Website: bh-photo
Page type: receipt
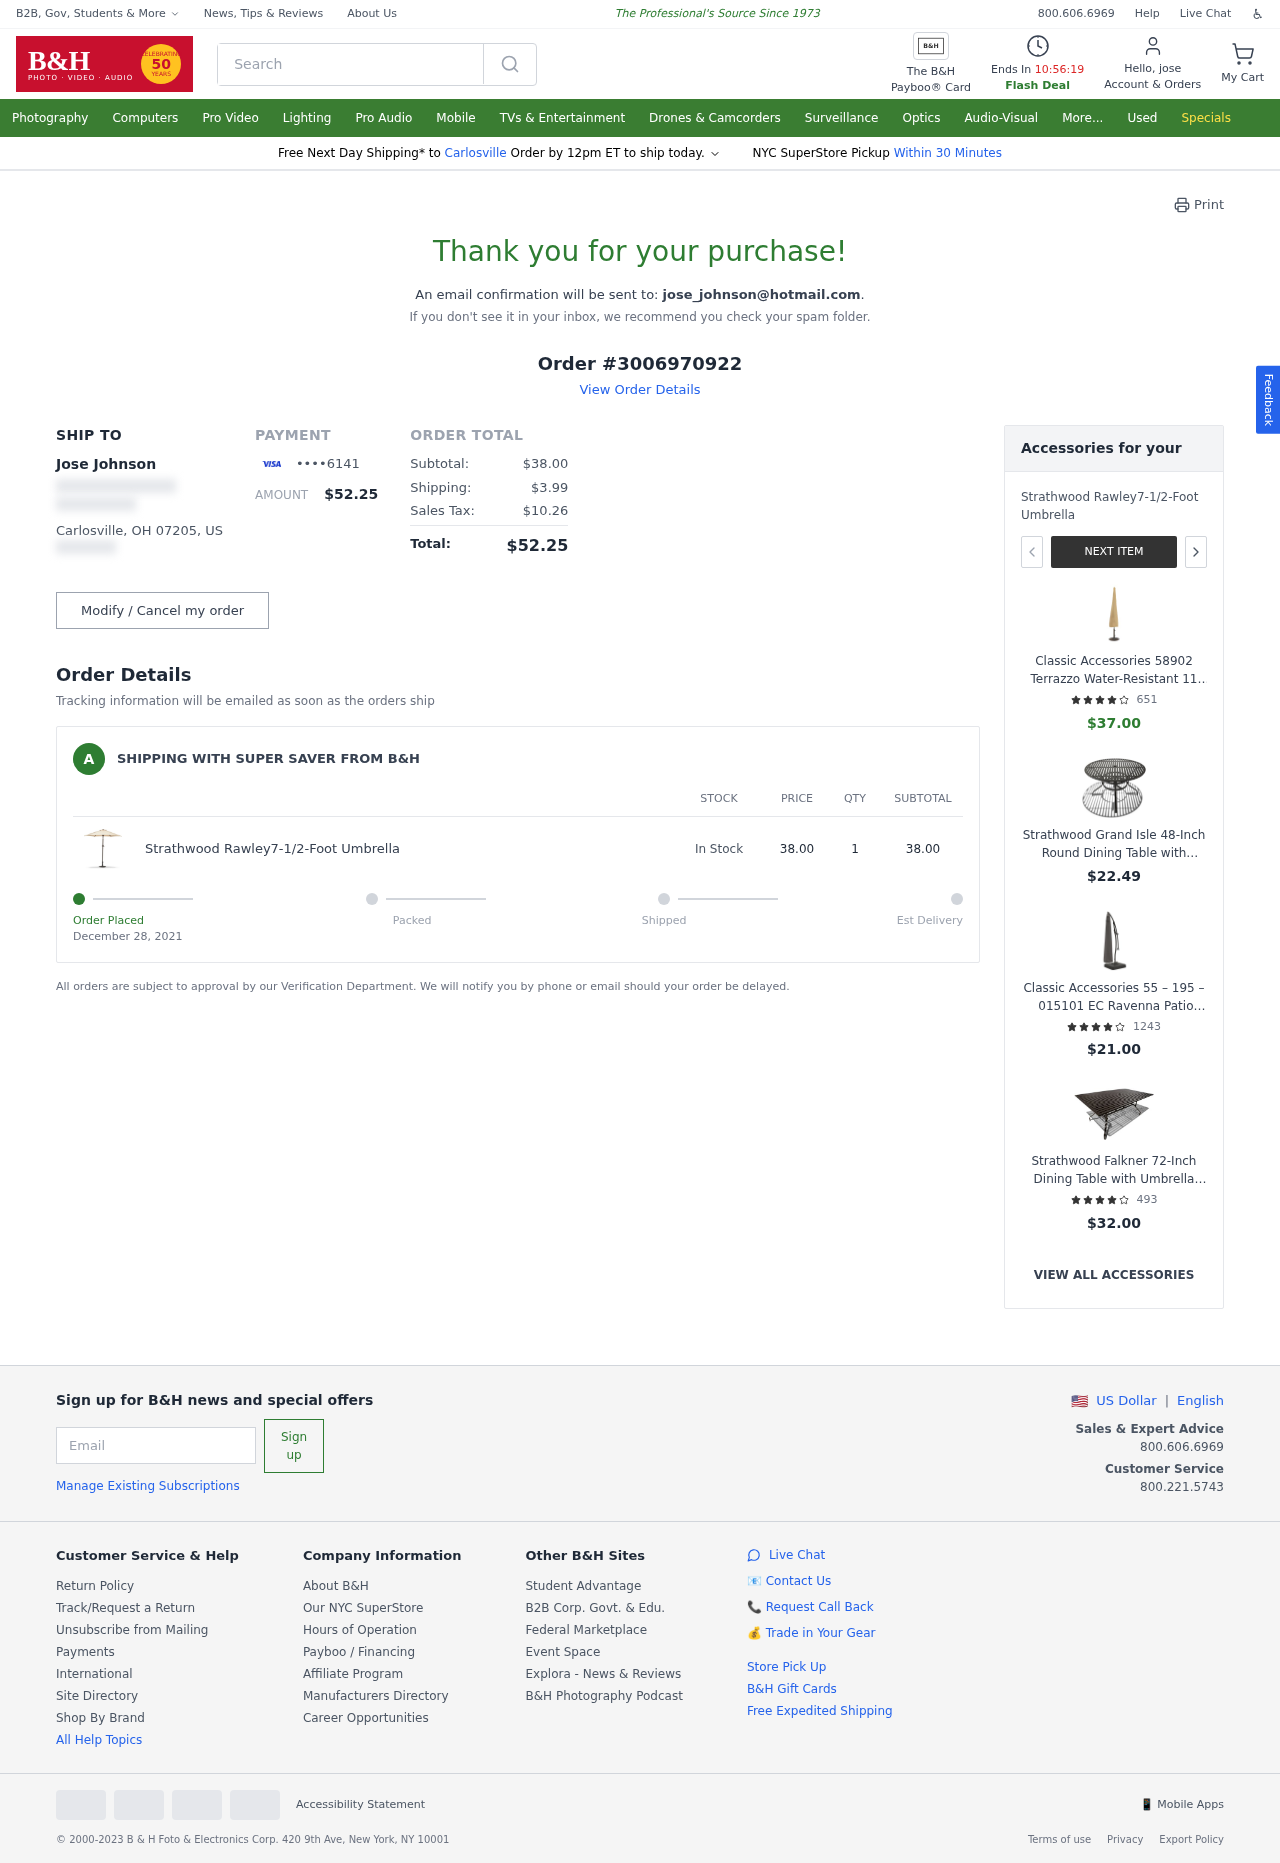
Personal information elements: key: PII_CARD_LAST4
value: ••••6141
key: PII_CITY
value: Carlosville
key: PII_EMAIL
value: jose_johnson@hotmail.com
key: PII_FIRSTNAME
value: jose
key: PII_FULLNAME
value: Jose Johnson
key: PII_CITY_STATE_ZIP
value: Carlosville, OH 07205
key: PII_COUNTRY_CODE
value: US
Product elements: key: PRODUCT1_NAME
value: Strathwood Rawley7-1/2-Foot Umbrella
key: PRODUCT1_PRICE
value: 38
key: PRODUCT1_QUANTITY
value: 1
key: PRODUCT2_NAME
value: Classic Accessories 58902  Terrazzo Water-Resistant 11 Foot Patio Umbrella Cover,Sand,10 in
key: PRODUCT2_NUM_RATINGS
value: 651
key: PRODUCT2_PRICE
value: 37
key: PRODUCT2_RATING
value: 4.4
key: PRODUCT3_NAME
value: Strathwood Grand Isle 48-Inch Round Dining Table with Umbrella Hole
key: PRODUCT3_PRICE
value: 22.49
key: PRODUCT4_NAME
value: Classic Accessories 55 – 195 – 015101 EC Ravenna Patio Offset Umbrella Überdachungsabdeckung
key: PRODUCT4_NUM_RATINGS
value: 1243
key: PRODUCT4_PRICE
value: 21
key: PRODUCT4_RATING
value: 4.4
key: PRODUCT5_NAME
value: Strathwood Falkner 72-Inch Dining Table with Umbrella Hole
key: PRODUCT5_NUM_RATINGS
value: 493
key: PRODUCT5_PRICE
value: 32
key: PRODUCT5_RATING
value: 4.6
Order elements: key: ORDER_ID
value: Order #3006970922
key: ORDER_TOTAL
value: $52.25
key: ORDER_SUBTOTAL
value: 38.00
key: ORDER_SUBTOTAL
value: $38.00
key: ORDER_SHIPPING_COST
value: $3.99
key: ORDER_TAX
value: $10.26
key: ORDER_DATE
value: December 28, 2021
Search elements: key: HEADER_SEARCH
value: Search